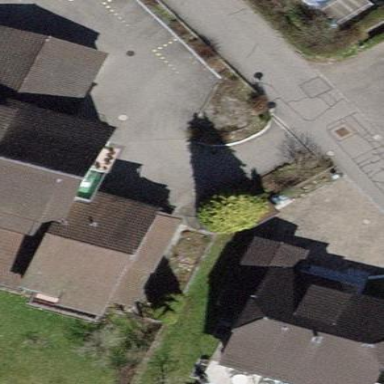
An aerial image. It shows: House with half-hipped roof shape.